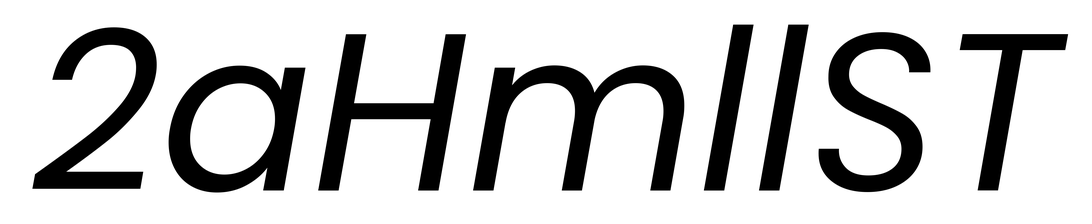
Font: Poppins-Italic